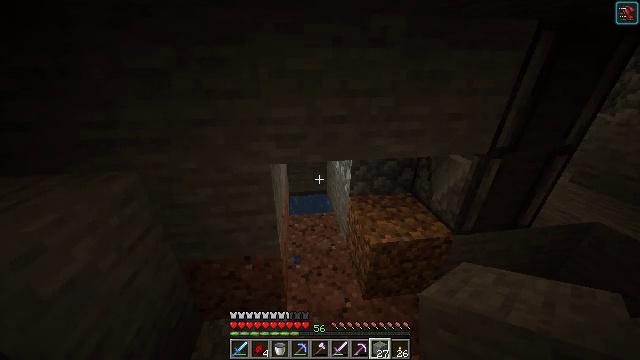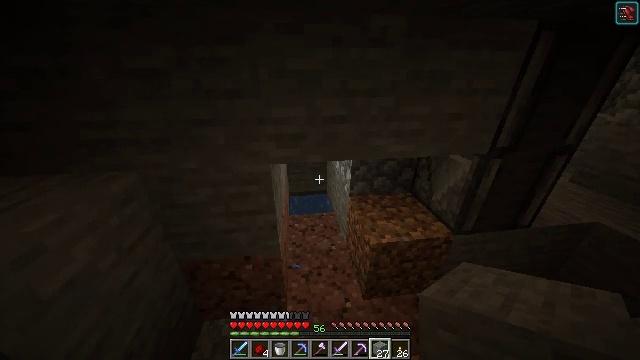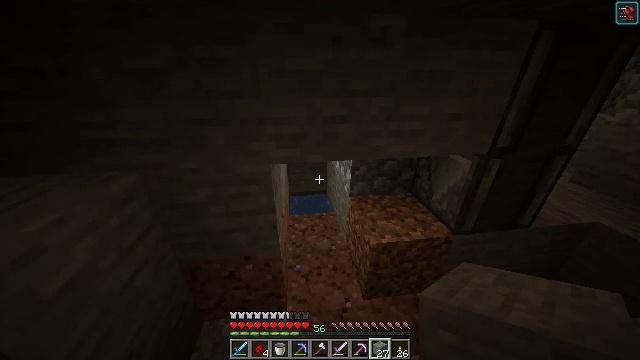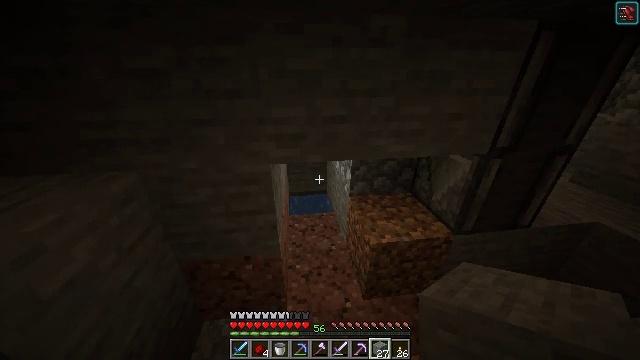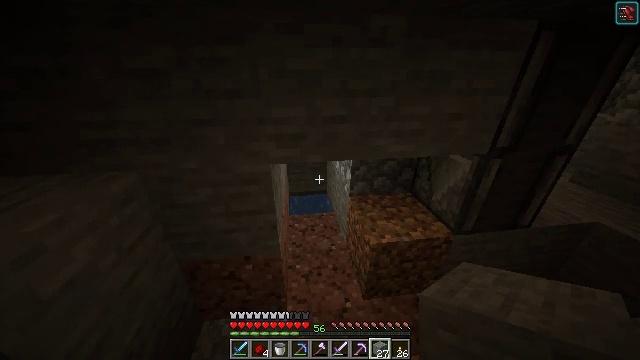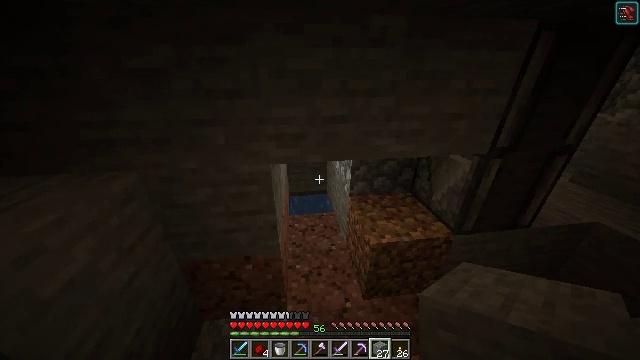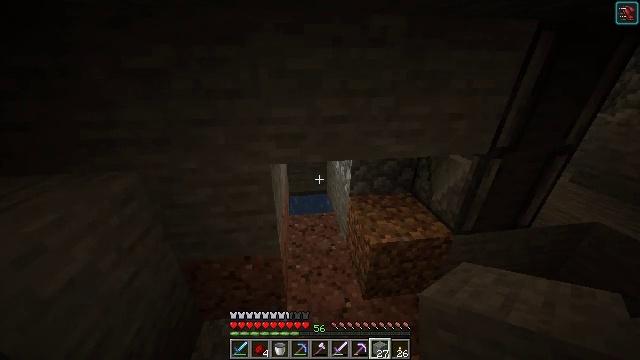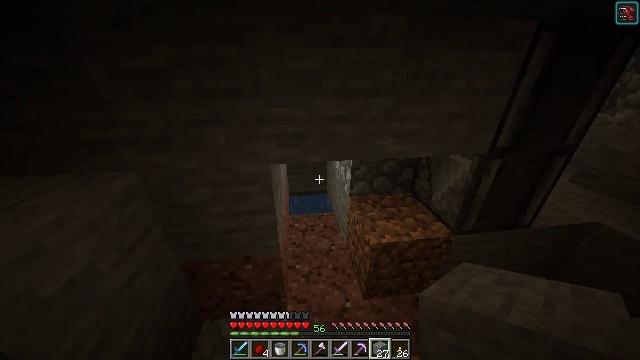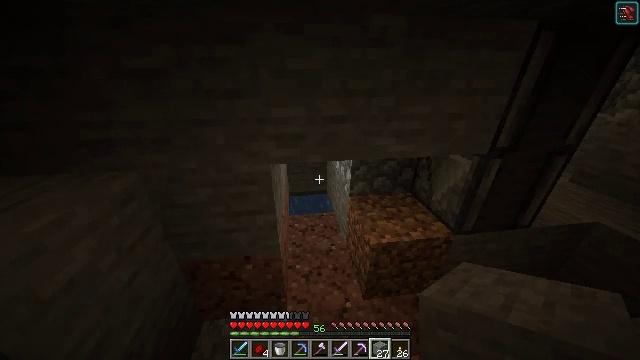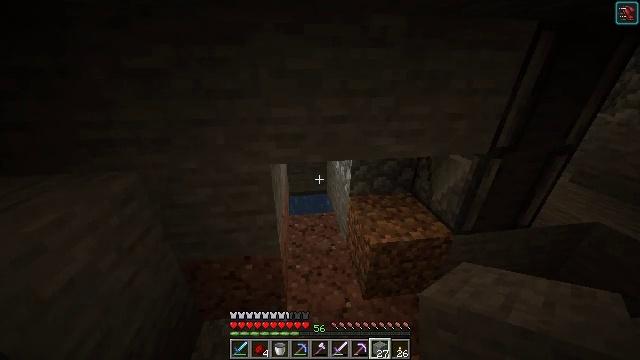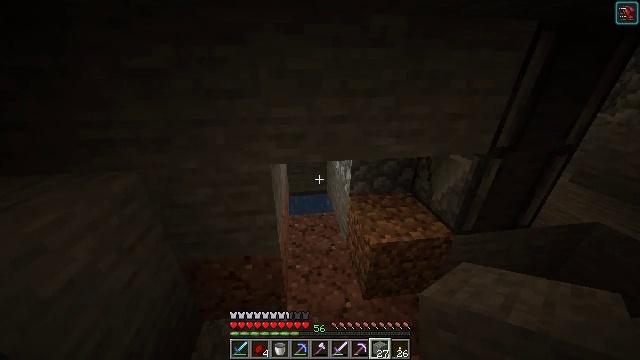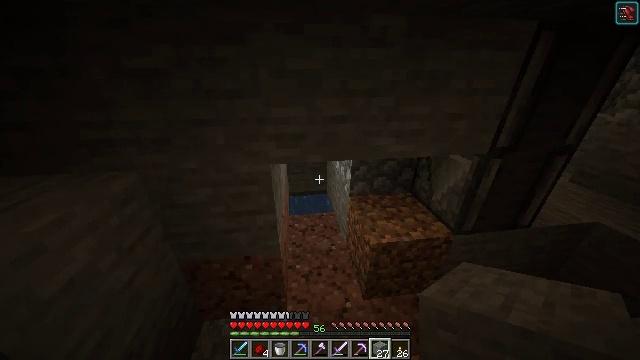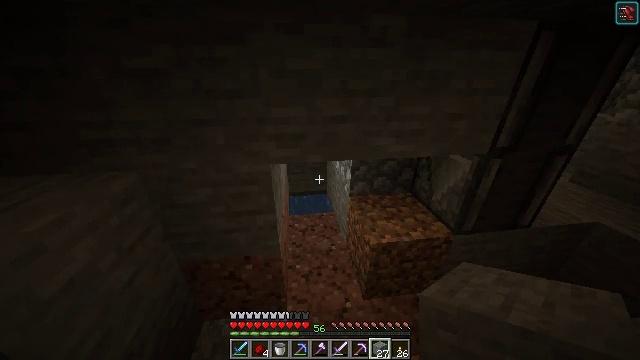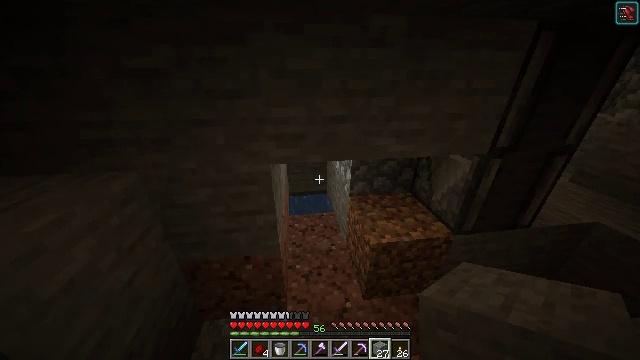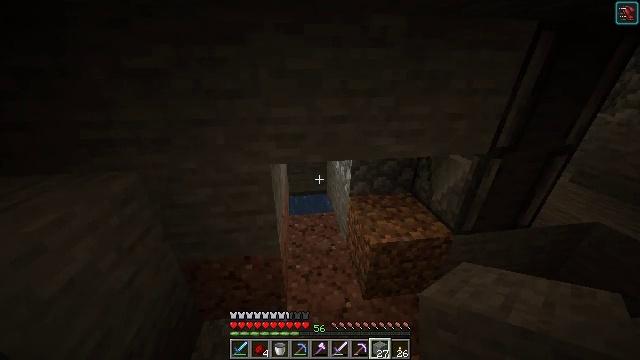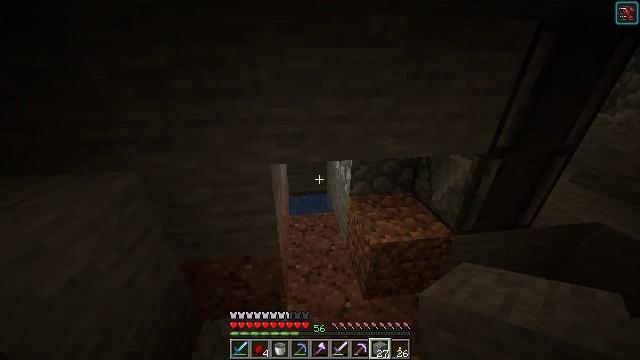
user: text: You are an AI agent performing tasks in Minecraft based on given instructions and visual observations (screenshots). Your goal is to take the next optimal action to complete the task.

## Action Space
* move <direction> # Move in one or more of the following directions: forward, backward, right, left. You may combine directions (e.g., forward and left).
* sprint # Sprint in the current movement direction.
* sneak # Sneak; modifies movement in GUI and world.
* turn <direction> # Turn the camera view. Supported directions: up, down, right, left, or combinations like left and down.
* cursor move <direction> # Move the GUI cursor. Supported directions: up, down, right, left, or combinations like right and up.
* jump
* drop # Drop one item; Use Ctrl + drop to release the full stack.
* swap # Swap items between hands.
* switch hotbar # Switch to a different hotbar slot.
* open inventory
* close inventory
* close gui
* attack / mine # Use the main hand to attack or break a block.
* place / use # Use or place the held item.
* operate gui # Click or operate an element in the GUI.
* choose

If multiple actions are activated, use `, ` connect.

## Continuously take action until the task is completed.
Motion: motion action
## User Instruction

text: Mine the ladder from the wall.
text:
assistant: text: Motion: no_op
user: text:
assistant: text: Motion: no_op
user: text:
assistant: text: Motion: no_op
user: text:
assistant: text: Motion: no_op
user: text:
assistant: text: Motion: no_op
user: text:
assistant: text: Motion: no_op
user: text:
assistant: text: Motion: no_op
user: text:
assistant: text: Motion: no_op
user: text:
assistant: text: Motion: no_op
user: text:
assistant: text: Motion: no_op
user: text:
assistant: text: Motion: no_op
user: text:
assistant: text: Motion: no_op
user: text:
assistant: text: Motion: no_op
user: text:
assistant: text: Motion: no_op
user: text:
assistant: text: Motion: no_op
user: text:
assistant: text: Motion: no_op
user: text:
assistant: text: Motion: no_op
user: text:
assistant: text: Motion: no_op
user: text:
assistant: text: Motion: no_op
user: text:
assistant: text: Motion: no_op
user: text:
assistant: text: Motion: no_op
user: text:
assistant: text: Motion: no_op
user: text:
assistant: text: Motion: no_op
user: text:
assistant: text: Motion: turn left
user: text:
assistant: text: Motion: turn left
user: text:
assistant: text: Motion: move left, turn left
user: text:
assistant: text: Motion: move forward and move left, turn left
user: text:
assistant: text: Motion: move forward and move left, turn left and up
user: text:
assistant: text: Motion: move forward and move left
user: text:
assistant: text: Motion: move forward and move left